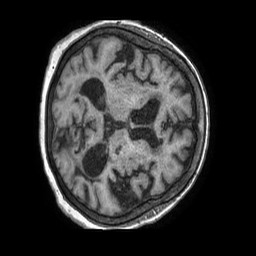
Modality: T1w
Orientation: axial
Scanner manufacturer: philips
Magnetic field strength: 1.5 T
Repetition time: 0.007924 s
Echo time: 0.003686 s